Aerial crown-view tile of a tropical tree (Barro Colorado Island, Panama), acquired 20240611:
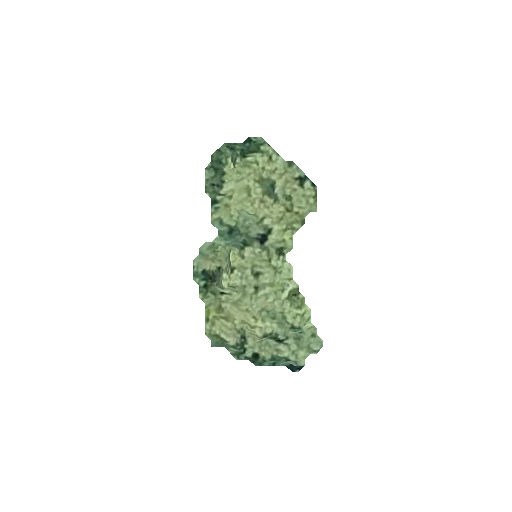
Species: Tachigali panamensis
GBIF accepted scientific name: Tachigali panamensis
Crown area: 32.493 m²